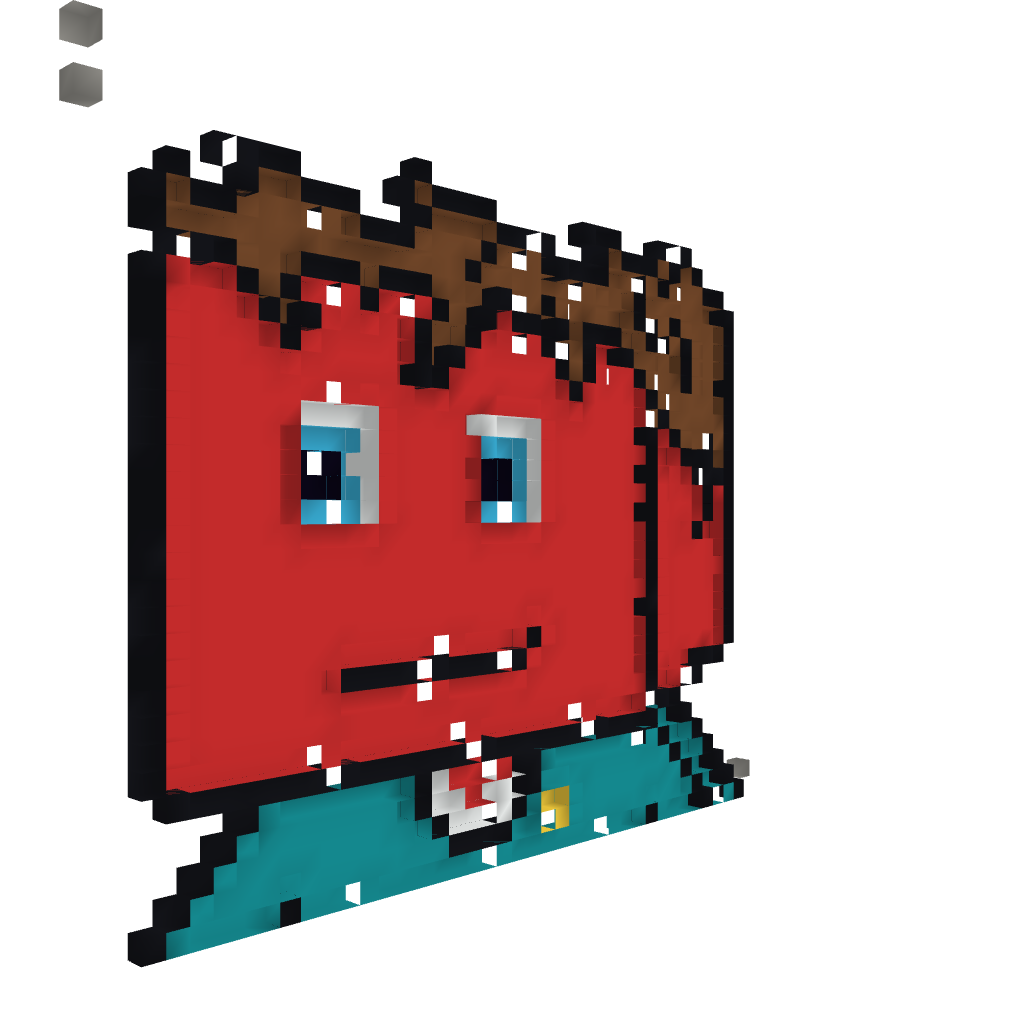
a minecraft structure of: Brownbiscuitsface